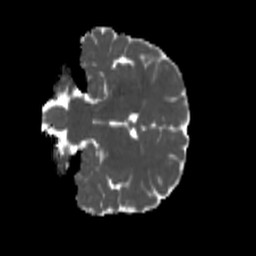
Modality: MD
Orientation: coronal
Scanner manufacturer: siemens
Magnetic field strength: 3 T
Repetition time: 4 s
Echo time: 0.0594 s